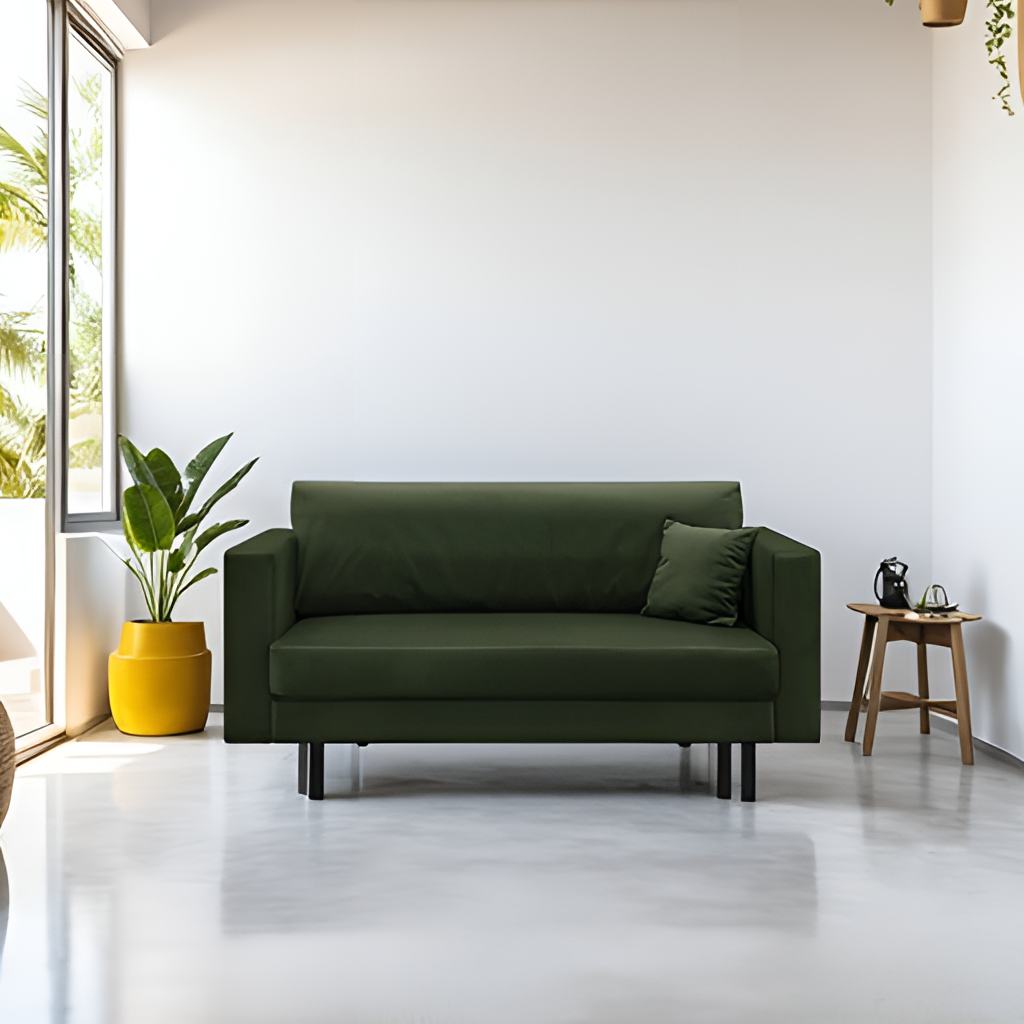
living room, fabric sofa, white concrete flooring, with smooth pattern, minimalist, white paint wallpaper, with solid pattern